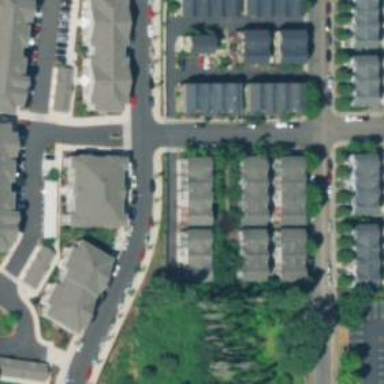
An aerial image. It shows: Neighborhood.